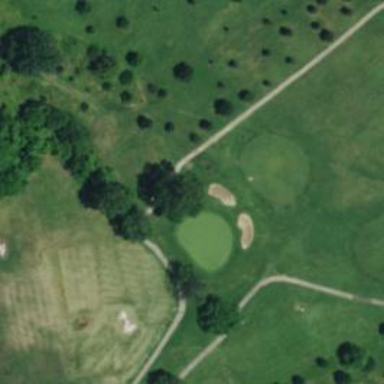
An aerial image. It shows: Service road used as golf cart path.